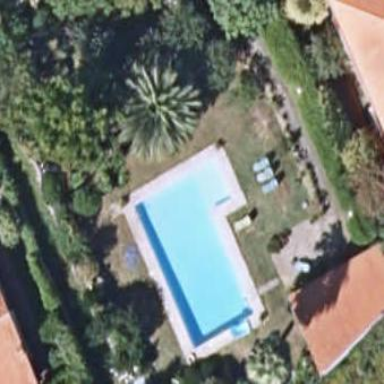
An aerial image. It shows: Swimming pool located in leisure land.